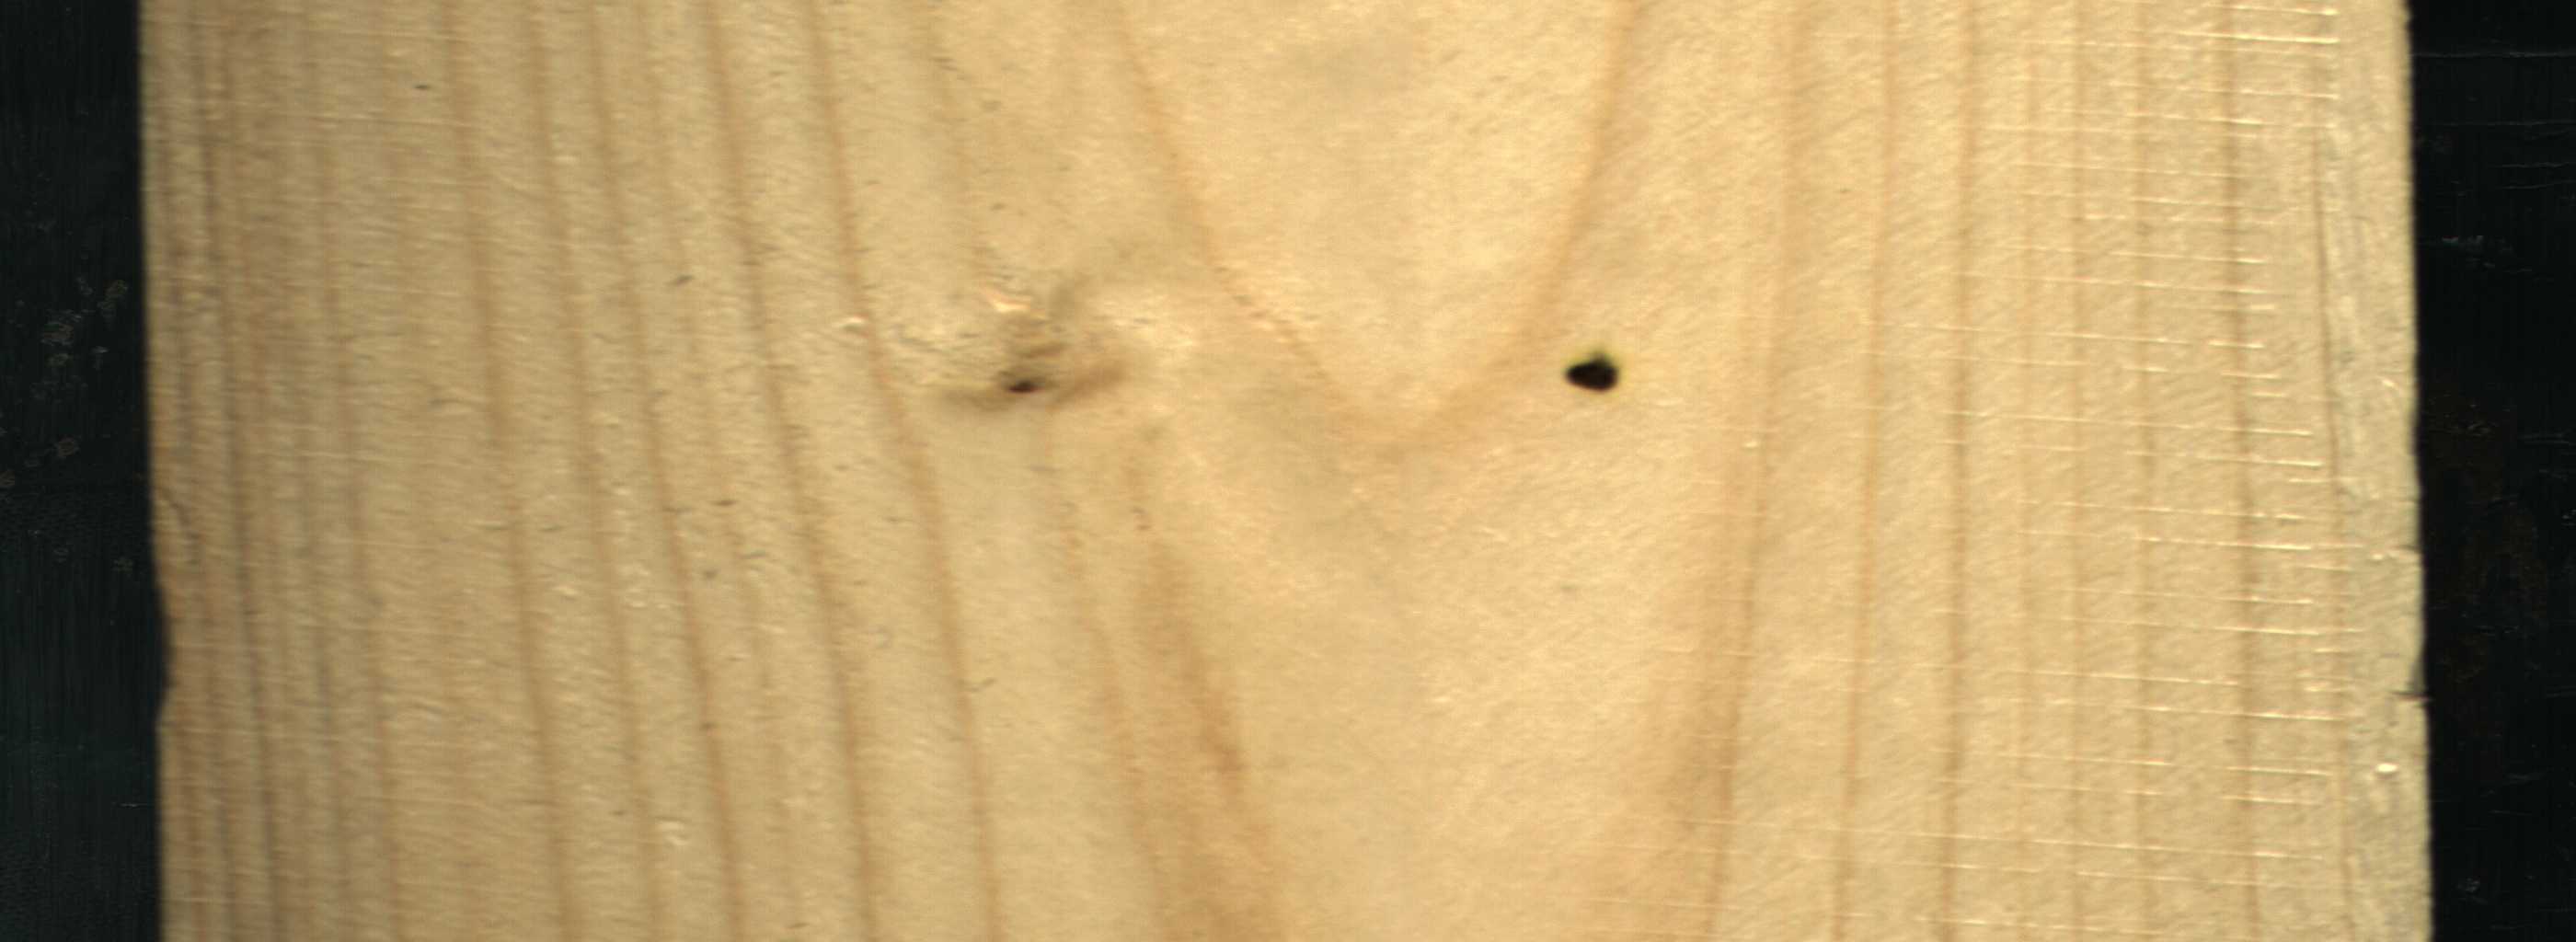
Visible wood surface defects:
Dead_Knot
Live_Knot